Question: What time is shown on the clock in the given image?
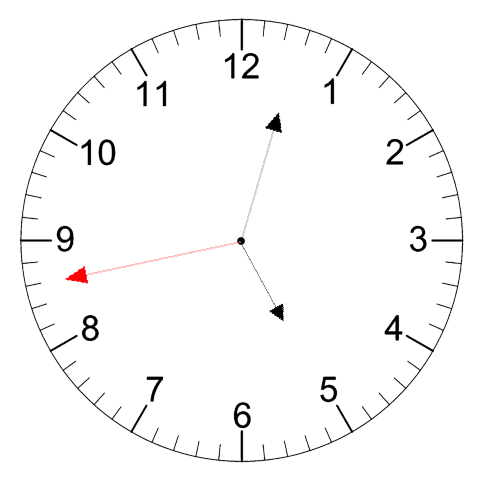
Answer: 05:02:43